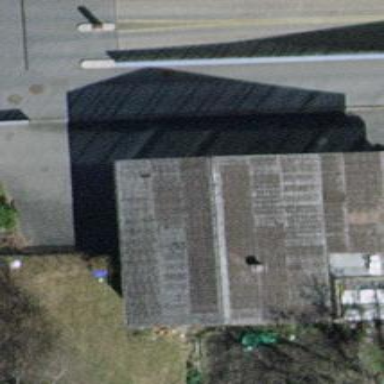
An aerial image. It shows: Detached building.